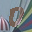
Label: 0